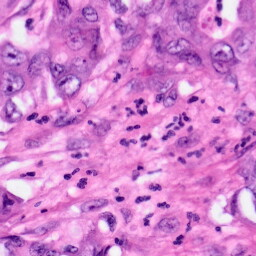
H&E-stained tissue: Pancreatic